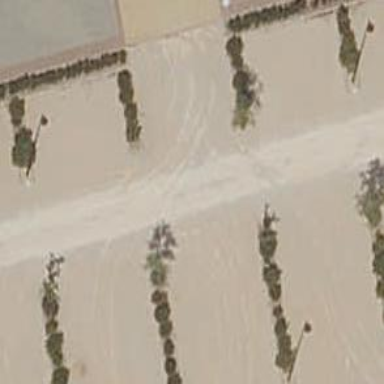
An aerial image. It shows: Parking aisle with sand surface.